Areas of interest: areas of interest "Zhengzhou Botanical Garden"
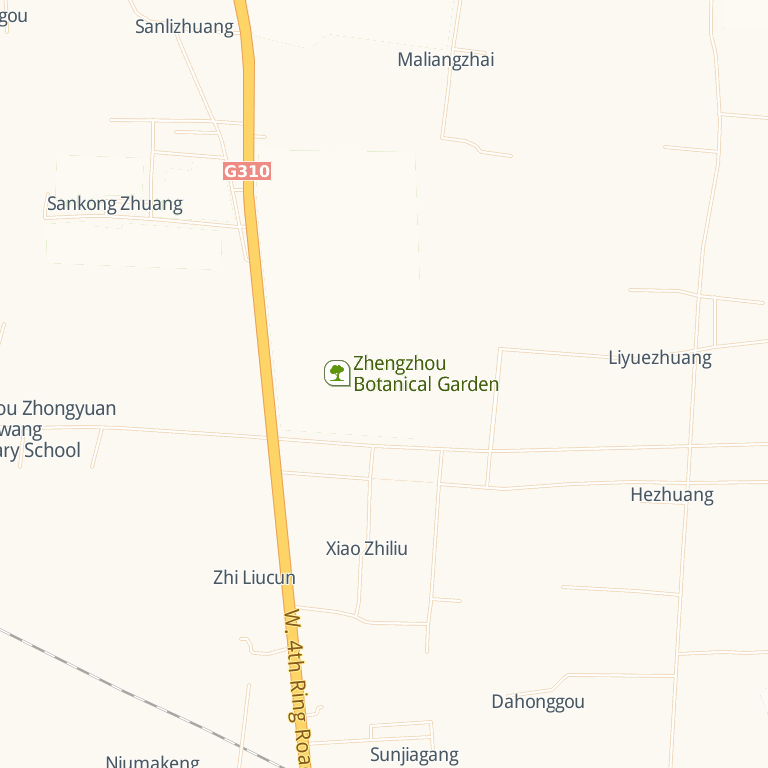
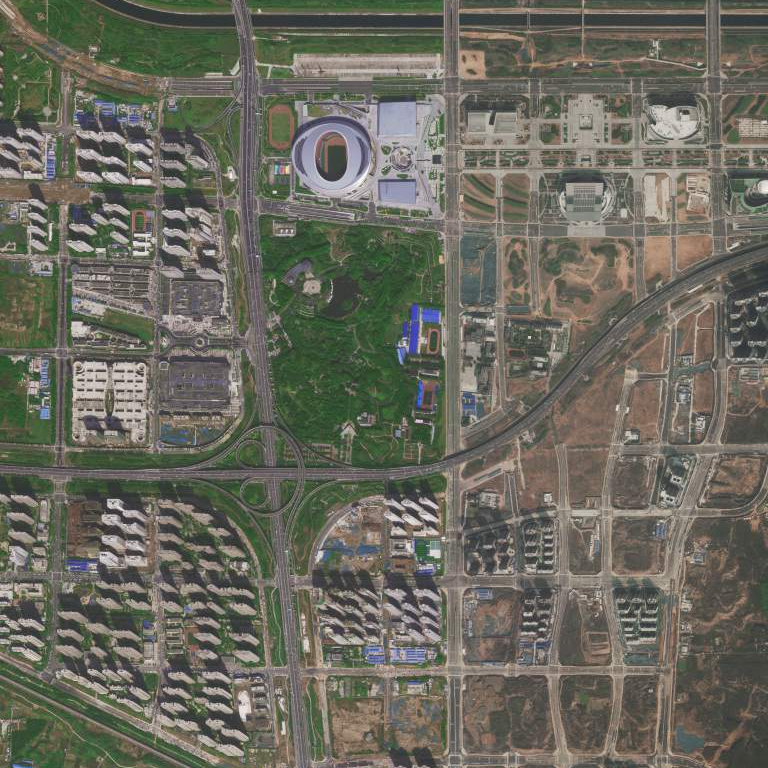